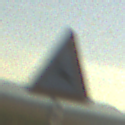
Verkehrszeichen: WildwechselRechts
Umgebung: Outdoor, RoadRail
Tageszeit: SunriseSunset
Wetter: Clear
Licht: Natural
Jahreszeit: NotSpecified
Kontrast: HighContrast